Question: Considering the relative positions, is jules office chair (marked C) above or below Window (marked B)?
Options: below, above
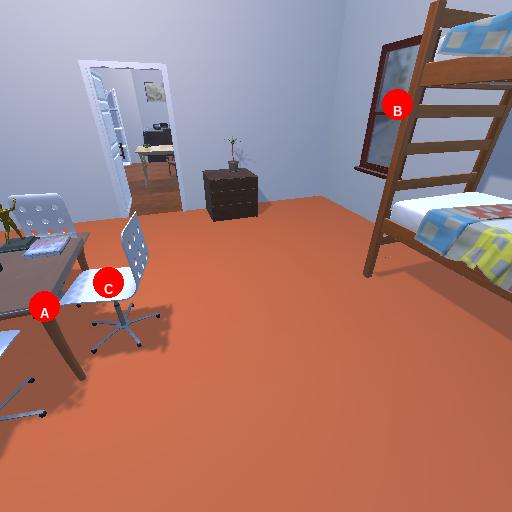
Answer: below